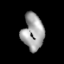
Tissue: lung
Cell type: Endothelial cells
Senescence score: 0.5542
Nuclear area (px): 762
Mean DAPI intensity: 163.125